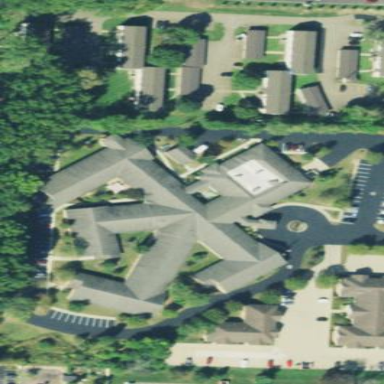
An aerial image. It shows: Nursing home building.